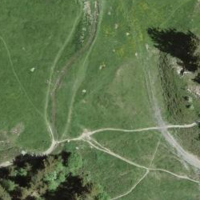
EUNIS habitat code: 23
Species observed at this site:
Plantago media
Sorbus aucuparia
Euphorbia cyparissias